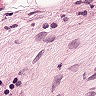
Metastatic tissue present: yes